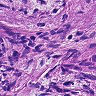
Metastatic tissue present: yes